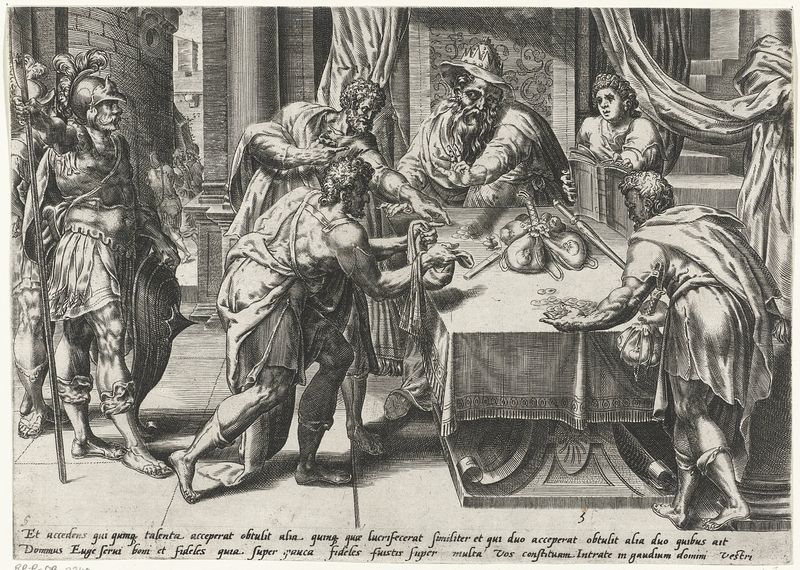
Titel: Heer vraagt zijn dienaren om rekenschap
Künstler: Harmen Jansz Muller
Standort: Amsterdam
Institution: Rijksmuseum
Schlagwörter: menschen, hut, männer, pfeiler, raum, säule, tisch, bart, vorhang, fransen, krone, handel, schrift, mauer, lanze, stufen, spiel, fugen, schild, buch, geld, druckgrafik, radierung, soldat, helm, stiefel, beutel, rüstung, kupferstich, latein, frühe neuzeit, münzen